Field crop: maize
Growth stage: 2
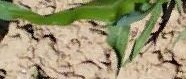
Species: maize